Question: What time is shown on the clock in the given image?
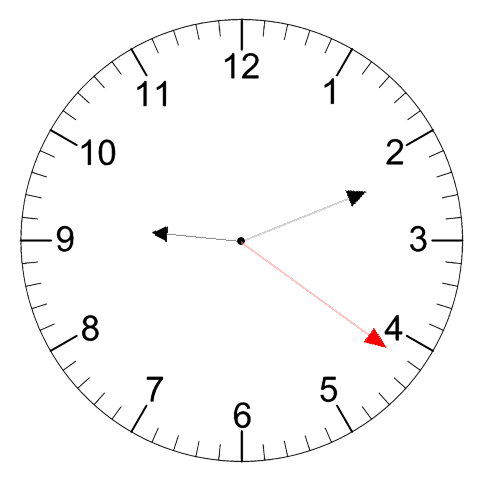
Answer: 09:11:21